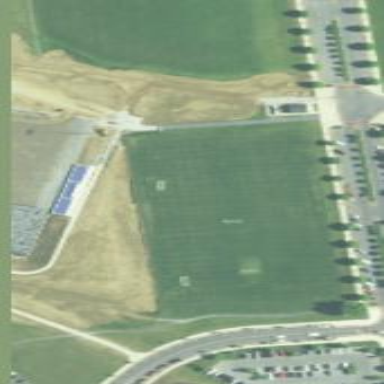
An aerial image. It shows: Ground level soccer pitch.